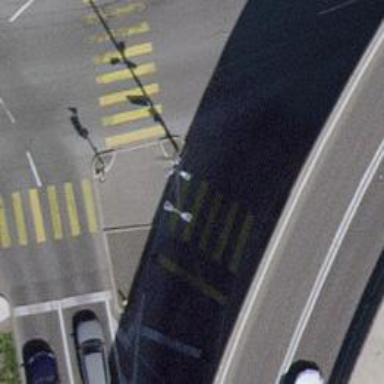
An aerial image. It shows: Kerb barrier.